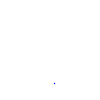
Particle: kaon